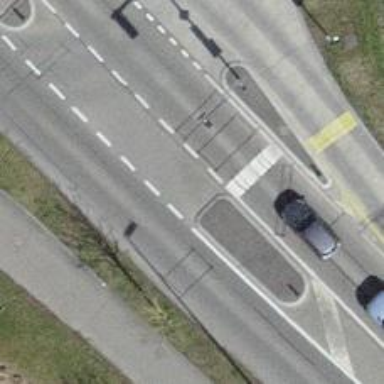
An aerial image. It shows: Road with traffic signals.